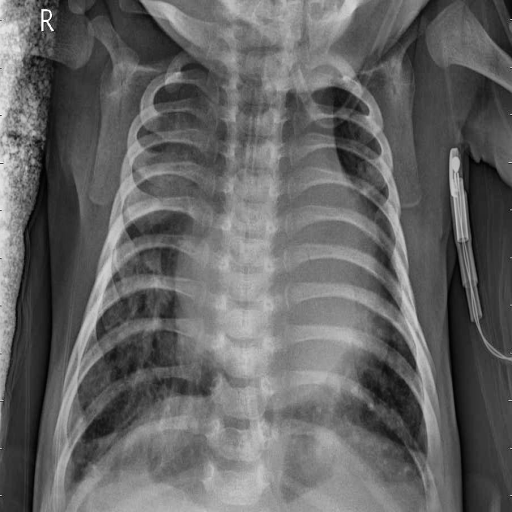
Finding: PNEUMONIA